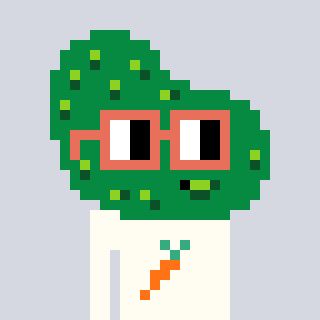
a pixel art character with square orange glasses, a pickle-shaped head and a grayscale-colored body on a cool background